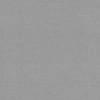
Label: dusty